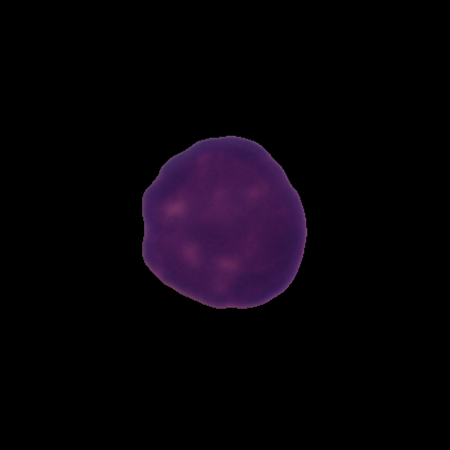
Label: healthy